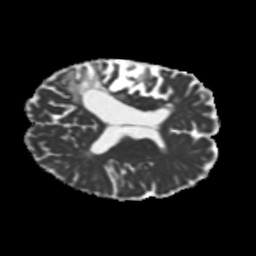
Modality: MD
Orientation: axial
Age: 69
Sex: female
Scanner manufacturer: siemens
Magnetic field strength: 3 T
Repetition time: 5.25 s
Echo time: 0.08 s